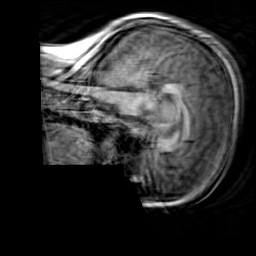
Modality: T1w
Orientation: sagittal
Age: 25
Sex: female
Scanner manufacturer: siemens
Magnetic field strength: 3 T
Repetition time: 2.3 s
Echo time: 0.00303 s